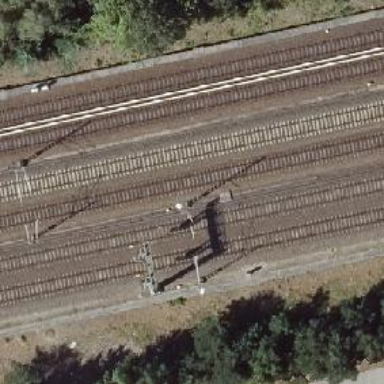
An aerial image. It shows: Railway signal.